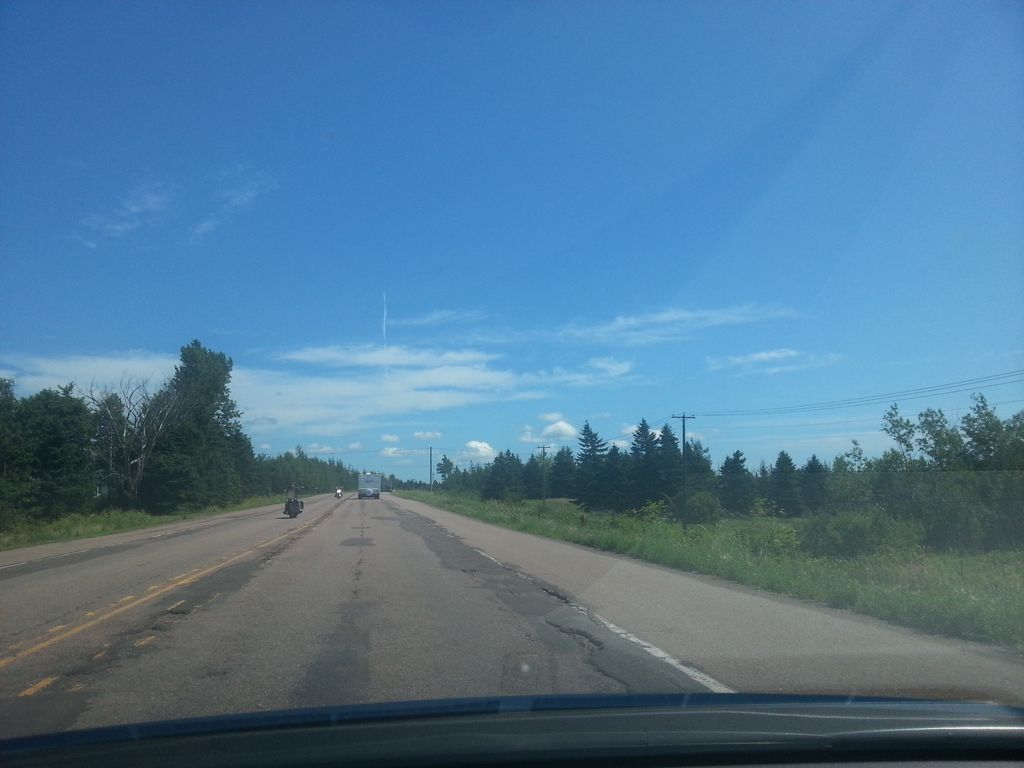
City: charlottetown